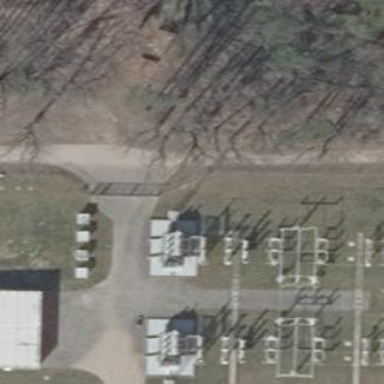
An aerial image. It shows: Distribution level power substation enclosed by fence.